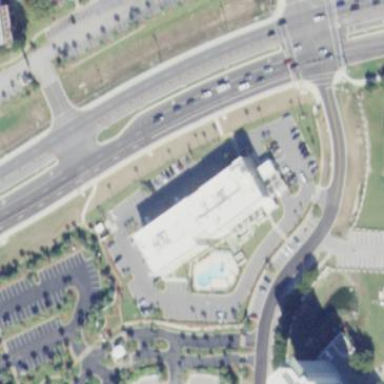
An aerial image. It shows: Hotel building.